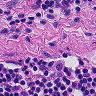
Metastatic tissue present: no